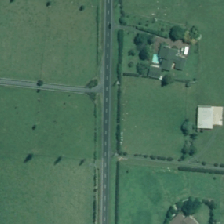
Land cover: high_producing_grassland